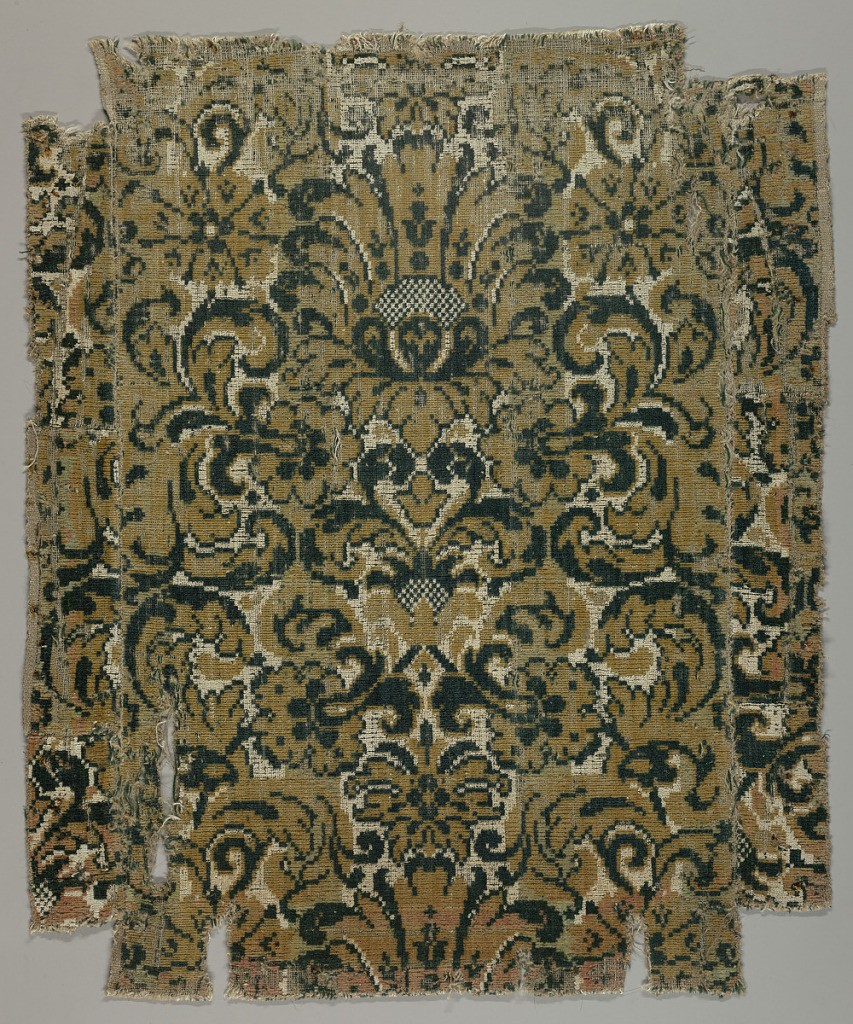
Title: Upholstery fabric
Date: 1650–70
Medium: wool, linen on hemp ground Technique: cut velvet (velours d'Arras or moquette)
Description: Rectangle, pieced for a chairback, with symmetrical Louis XV design in rose, tan, light green, and dark blue-green wool, white linen hiding dark hemp ground. Broad warp-surfaced plain cloth hemp selvages. Much worn and faded in most place to tan, green and white.